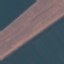
Land use / land cover: AnnualCrop